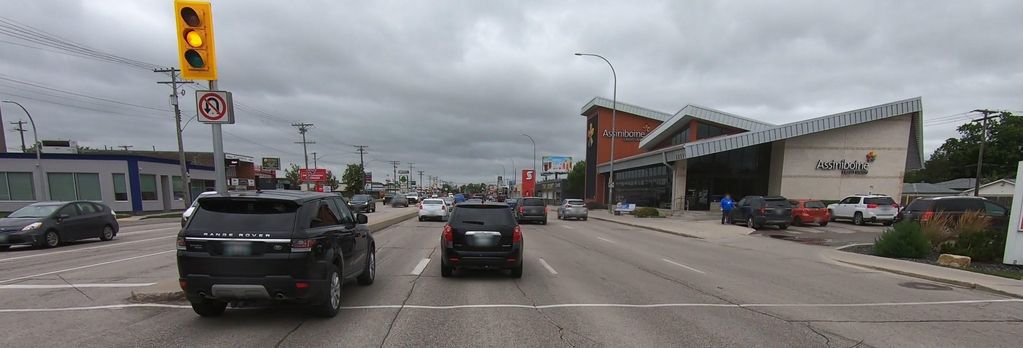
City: winnipeg